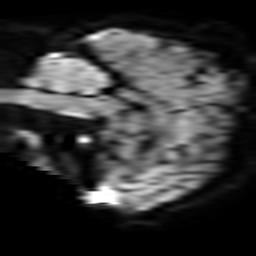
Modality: TRACE
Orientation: sagittal
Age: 41
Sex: male
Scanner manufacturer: philips
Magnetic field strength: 3 T
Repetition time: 3.346 s
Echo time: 0.076 s